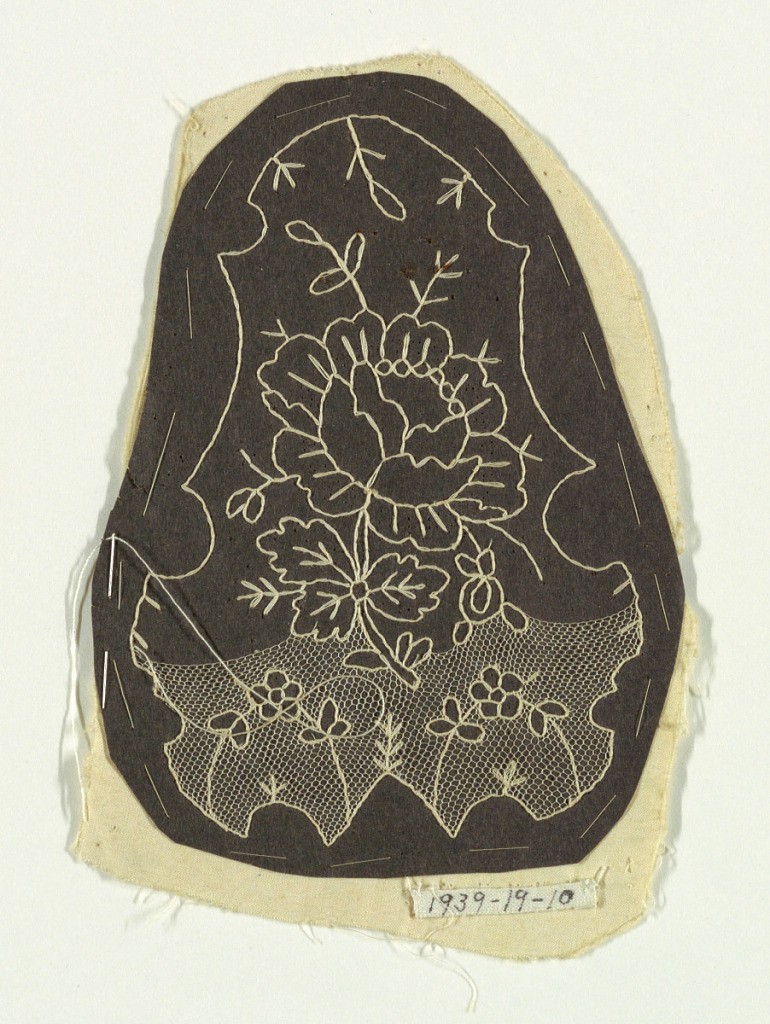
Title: Pattern with uncompleted lace
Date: late 19th century
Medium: paper, wool, linen Technique: needle lace with ground of loop and twist with loop and twist return
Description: Outlining thread is couched on pattern in design of a rose with bud and leaf, and a small five-petal flower with leaves. Part of the ground has been worked.